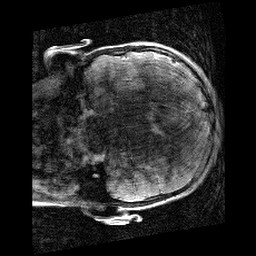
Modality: T2w
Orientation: coronal
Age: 9
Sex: female
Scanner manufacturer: siemens
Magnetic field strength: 3 T
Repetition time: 9.23 s
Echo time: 0.067 s